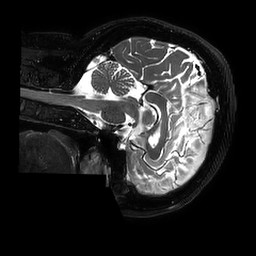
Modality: T2w
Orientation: sagittal
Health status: ill
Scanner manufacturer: philips
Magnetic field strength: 3 T
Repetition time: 2.5 s
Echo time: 0.331 s